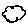
Label: cloud